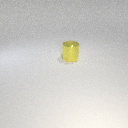
large yellow metal cylinder